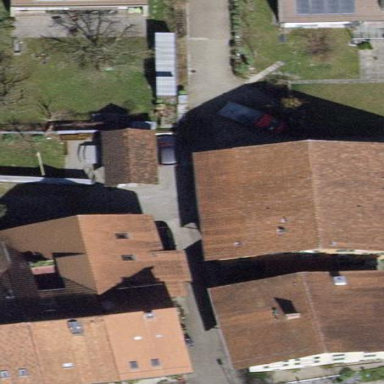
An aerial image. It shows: Building with tile roof.